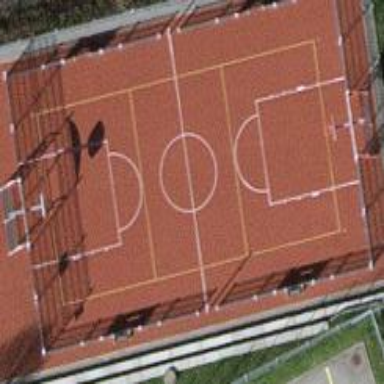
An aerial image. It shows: Basketball court with asphalt surface.